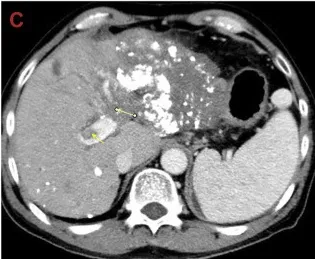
Abdominal computed tomography (CT) shows that multiple small nodules in both lungs were significantly reduced and shrunken and the tumor in the liver was significantly reduced. The tumor thrombosis in the left portal vein.
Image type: radiology (ct)